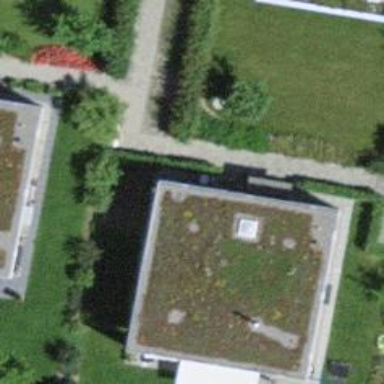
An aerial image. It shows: Apartment building with flat roof.